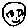
Label: smiley face